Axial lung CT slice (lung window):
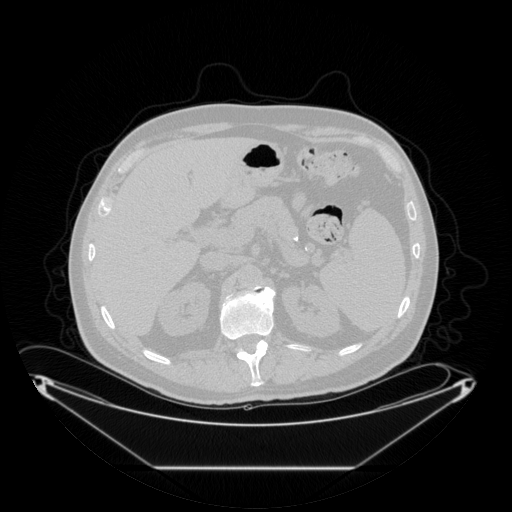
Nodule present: no